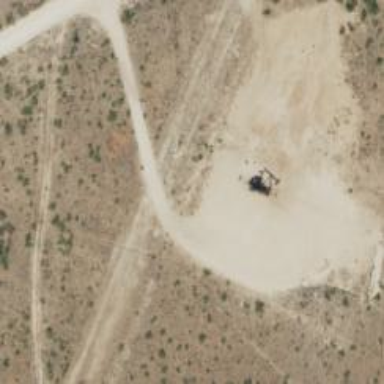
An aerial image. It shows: Petroleum well that is man-made.